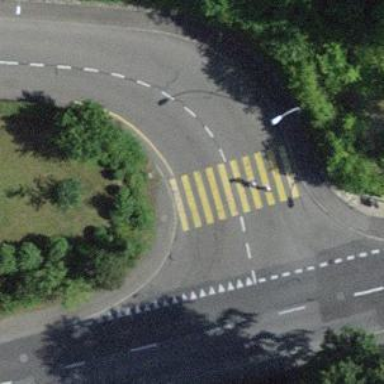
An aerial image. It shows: Zebra crossing on footway.